Question: have read all similar qs but cant apply to my sql
Would like to select all customers AND the last action record inserted.
The sql below first selects the max actionid then uses that on another sub query - this takes 5+secs to run ;(
Please advise TQ
'''
SELECT cus.cusid,cus.FirstName,cus.Surname,
lastact.actionid, lastact.actiondate, lastact.siteid
FROM cus
LEFT JOIN(
SELECT MAX(actionid) AS maxactionid, cusid
FROM 'action'
INNER JOIN 'event' ON event.eventid = action.'eventid'
GROUP BY cusid
) AS maxactionid ON maxactionid.cusid = cus.cusid
LEFT JOIN (
SELECT
action.actionid,
action.actiondate,
event.cusid,
event.siteid
FROM
'action'
INNER JOIN 'event'
ON event.eventid = action.eventid
ORDER BY actionid DESC
) AS lastact ON lastact.actionid = maxactionid
WHERE UCASE(CONCAT(firstname, surname)) LIKE '%JIM%HEMM%'
'''
TQ for ideas - please see following:
1) the limit idea, provides null results for lastact.actionid, lastact.actiondate, lastact.siteid - but does run in 0.075 secs!
Such a shame this idea fails
'''
SELECT cus.cusid,cus.FirstName,cus.Surname, lastact.actionid, lastact.actiondate, lastact.siteid
FROM cus
LEFT JOIN (SELECT action.actionid, action.actiondate, event.cusid, event.siteid
FROM action
INNER JOIN event ON event.eventid = action.eventid
ORDER BY actionid DESC LIMIT 1
) AS lastact ON lastact.cusid = cus.cusid
WHERE UCASE(CONCAT(firstname, surname)) LIKE '%JIM%HEMM%'
'''
2) EXPLAIN results of original query are:

3) Adding LIKE 'JIM%' AND cus.surname LIKE 'HEMM%' doesn't affect query time much but will include as per suggestion
Hi - have got great result by using ideas from everyone - Thank you
1) Changed WHERE to cus.FirstName LIKE 'JIM%' AND cus.surname LIKE 'H%'
2) Added index on firstname, surname
3) Added cusid in action table (don't need event table anymore)
4) Moved lookup tables (not in orig question) outside of action sub query
Finished sql looks like (runs in 0.063 secs - tested with a surname of only one letter!)
'''
SELECT cus.cusid,cus.FirstName,cus.Surname, lastact.actionid, lastact.actiondate, lastact.siteid, actiontype.action,
FROM cus
LEFT JOIN (
SELECT action.actionid, action.actiondate, event.cusid, event.siteid
FROM action
ORDER BY actionid DESC
) AS lastact ON lastact.cusid = cus.cusid
LEFT JOIN actiontype ON actiontype.actiontypeid = lastact.typeid
WHERE cus.FirstName LIKE 'JIM%' AND cus.surname LIKE 'H%'
GROUP BY lastact.cusid
'''
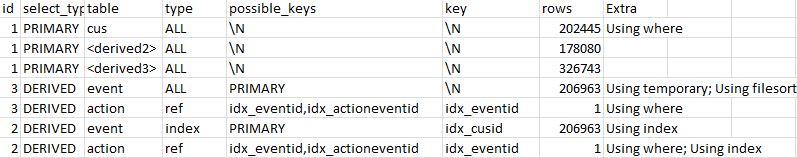
Answer: - - - - - -
With all, the sql I made is (obviously not tested, you may have to fix some thing):
'''
SELECT cus.cusid,cus.FirstName,cus.Surname,
maxaction.actionid, maxaction.actiondate, maxaction.siteid
FROM cus
LEFT JOIN(
SELECT actionid AS maxaction, action.actiondate, event.cusid, event.siteid
FROM 'action'
INNER JOIN 'event' ON event.eventid = action.eventid
order by actionid desc limit 1
) AS maxaction ON maxaction.cusid = cus.cusid
WHERE cus.FirstName like 'JIM%' and cus.surname like 'HEMM%'
'''